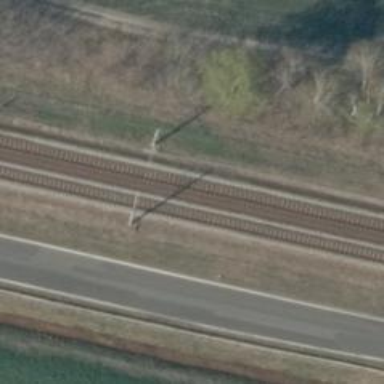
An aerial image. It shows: Milestone along the railway track with catenary mast.